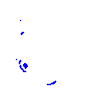
Particle: pion